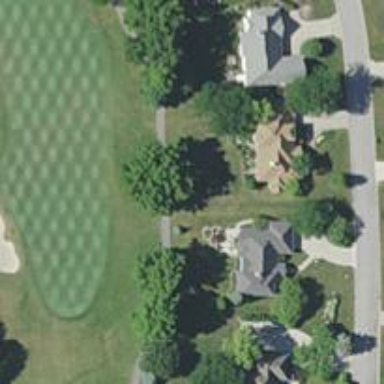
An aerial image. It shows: Pathway for golfing.